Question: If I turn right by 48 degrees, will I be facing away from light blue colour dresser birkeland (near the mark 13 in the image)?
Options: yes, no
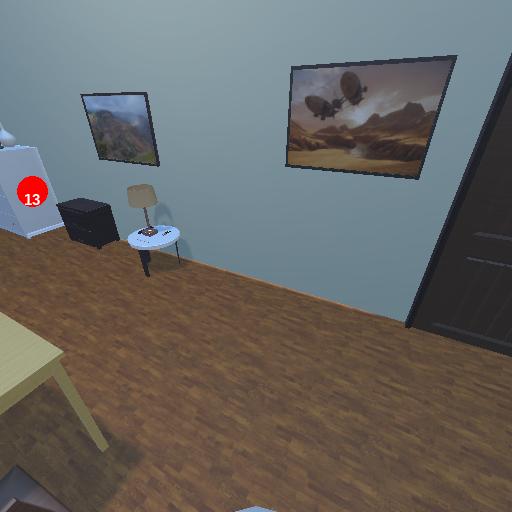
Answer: yes